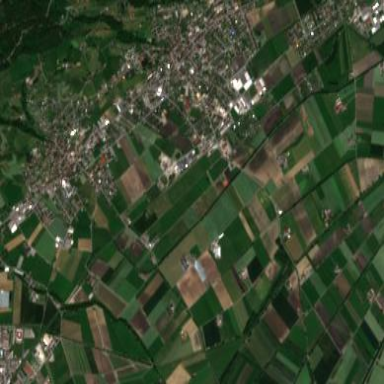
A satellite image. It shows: Picturesque farmland scene.